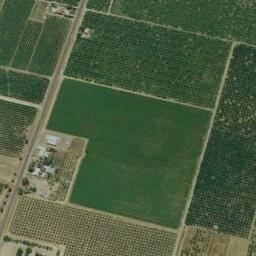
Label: rectangular_farmland